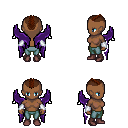
a pixel art fantasy rpg character, female body template, human, dark skin, purple wings, teal pants, brown short mohawk hairstyle, white cloth bracers, maroon shoes, four views (front, back, left, right), 2x2 character sprite sheet, small pixel art, hard edges, no anti-aliasing